Question: What is causing to put arrow at the end of my menu

My CSS is really simple. Unless I use any a href tag I wont get any arrow, but if I use a href tag then the arrow will appear to the right.
'''
div.horizontal
{
width:100%;
height:32px;
padding:0px 5px;
}
div.horizontal ul
{
list-style-type:none;
margin:0;
padding:0;
}
div.horizontal li
{
float:left;
}
div.horizontal a
{
display:block;
width:96px;
}
div.horizontal a:link,div.horizontal a:visited
{
font-weight:bold;
color:#FFFFFF;
background-color:#77b482;
text-align:center;
padding:4px;
text-decoration:none;
text-transform:uppercase;
}
div.horizontal a:hover,div.horizontal a:active
{
background-color:#7A991A;
}
'''
HTML CODE
'''
<link rel="stylesheet" href="css/style.css?v=1"><!-- CSS : blueprint Framework -->
<link rel="stylesheet" href="css/screen.css" type="text/css" media="screen, projection">
<link rel="stylesheet" href="css/print.css" type="text/css" media="print">
<!--[if lt IE 8]><link rel="stylesheet" href="css/ie.css" type="text/css" media="screen, projection"><![endif]--><!-- Import fancy-type plugin for the sample page. -->
<link rel="stylesheet" href="css/plugins/fancy-type/screen.css" type="text/css" media="screen, projection"><!-- Import buttons plugin // add nice button instead of input button -->
<link rel="stylesheet" href="css/plugins/buttons/screen.css"><!-- Import silk sprites plugin -->
<link rel="stylesheet" href="css/plugins/sprites/sprite.css">
<!--<link rel="stylesheet" href="css/css3buttons.css">--><!-- Import link-icons plugin // add icons depending of type of link / file -->
<link rel="stylesheet" href="css/plugins/link-icons/screen.css"><link rel="stylesheet" href="css/override.css">
'''
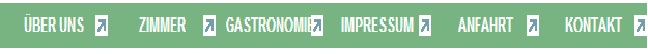
Answer: Delete this code from your CSS to remove those icons (EDIT: as Nick R mentioned as I was typing this).
'''
a[href^="http:"] {
background-image: url('icons/external.png');
'''